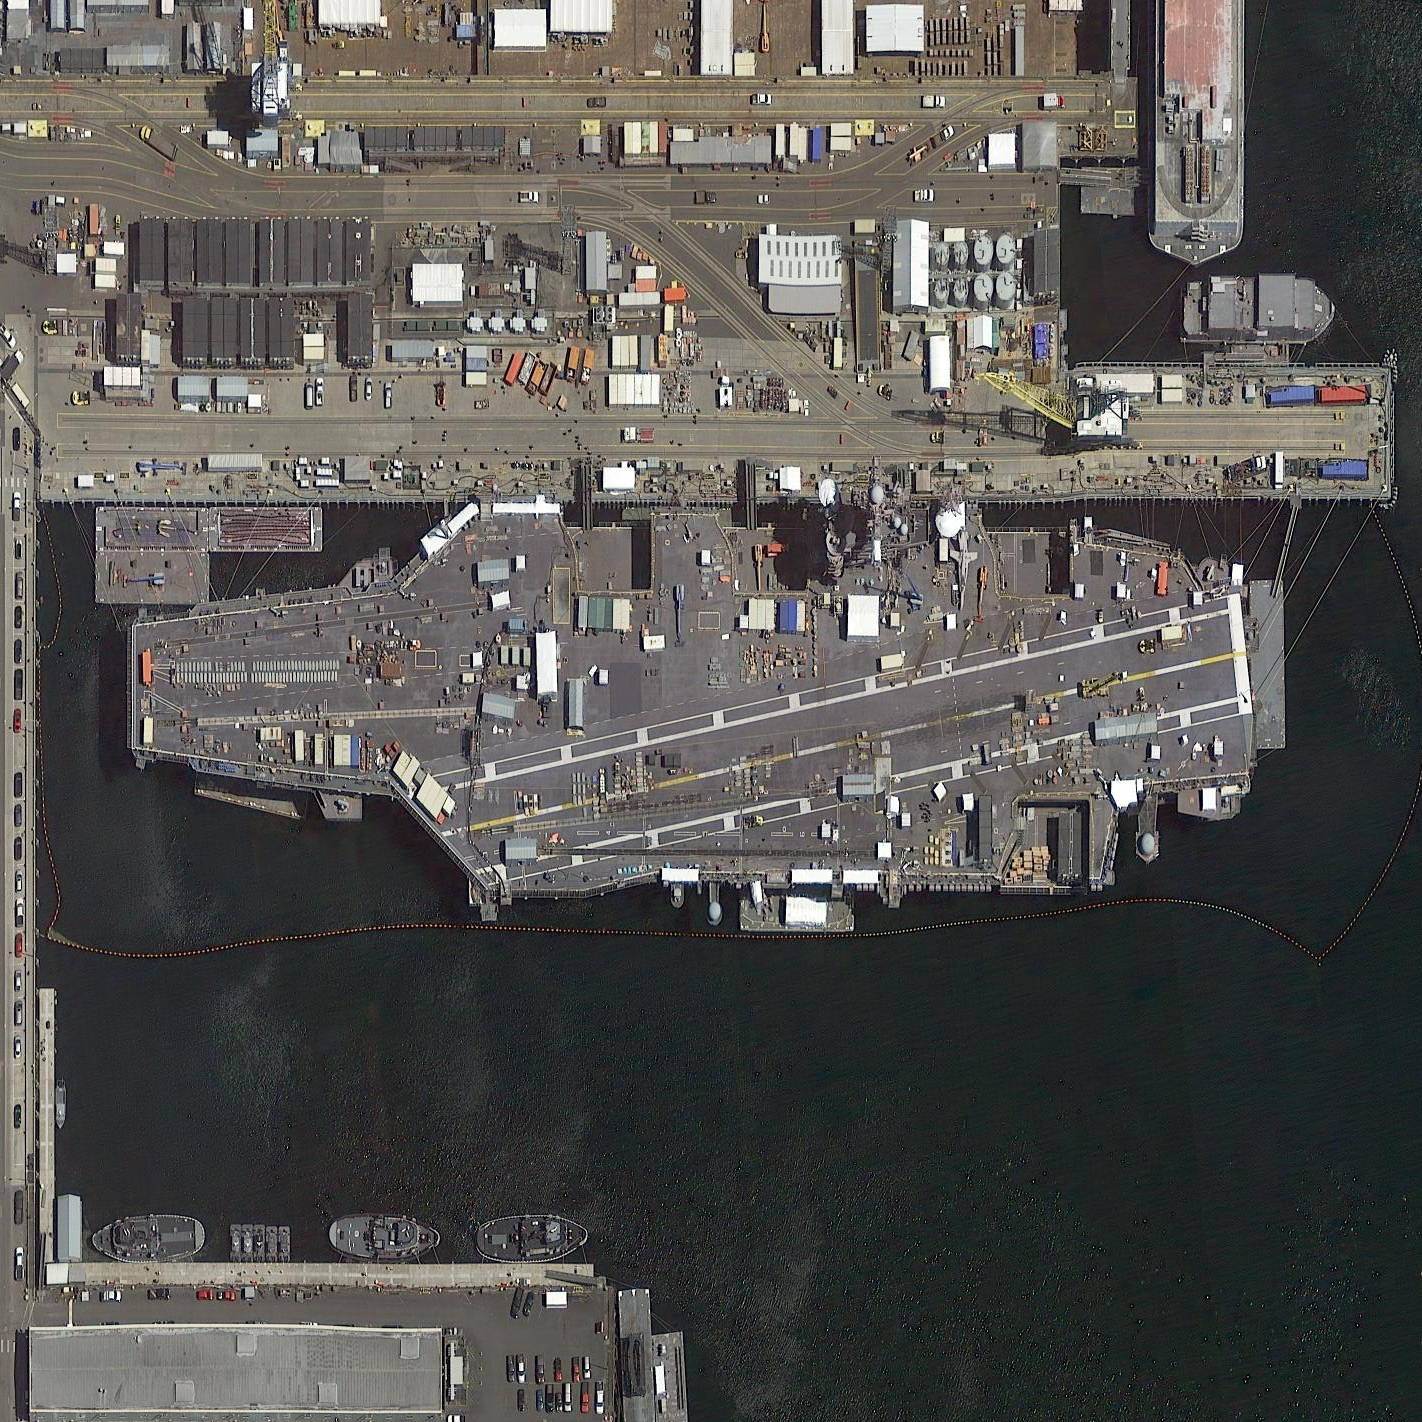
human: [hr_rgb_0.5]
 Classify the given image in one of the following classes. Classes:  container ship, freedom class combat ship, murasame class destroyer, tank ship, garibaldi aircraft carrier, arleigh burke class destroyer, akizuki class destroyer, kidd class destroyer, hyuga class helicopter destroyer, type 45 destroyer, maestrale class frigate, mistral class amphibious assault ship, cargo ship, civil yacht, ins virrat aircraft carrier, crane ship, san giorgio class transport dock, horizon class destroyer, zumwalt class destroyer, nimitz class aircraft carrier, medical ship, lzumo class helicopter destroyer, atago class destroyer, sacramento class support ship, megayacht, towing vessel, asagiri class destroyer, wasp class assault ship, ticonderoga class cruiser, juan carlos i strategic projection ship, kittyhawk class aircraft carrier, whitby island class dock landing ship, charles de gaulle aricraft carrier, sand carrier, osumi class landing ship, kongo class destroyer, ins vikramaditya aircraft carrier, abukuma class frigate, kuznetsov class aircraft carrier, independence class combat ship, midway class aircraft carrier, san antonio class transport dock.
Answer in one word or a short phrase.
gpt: Nimitz class aircraft carrier